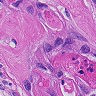
Metastatic tissue present: yes